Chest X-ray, AP view. Patient: 25 years old, sex M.
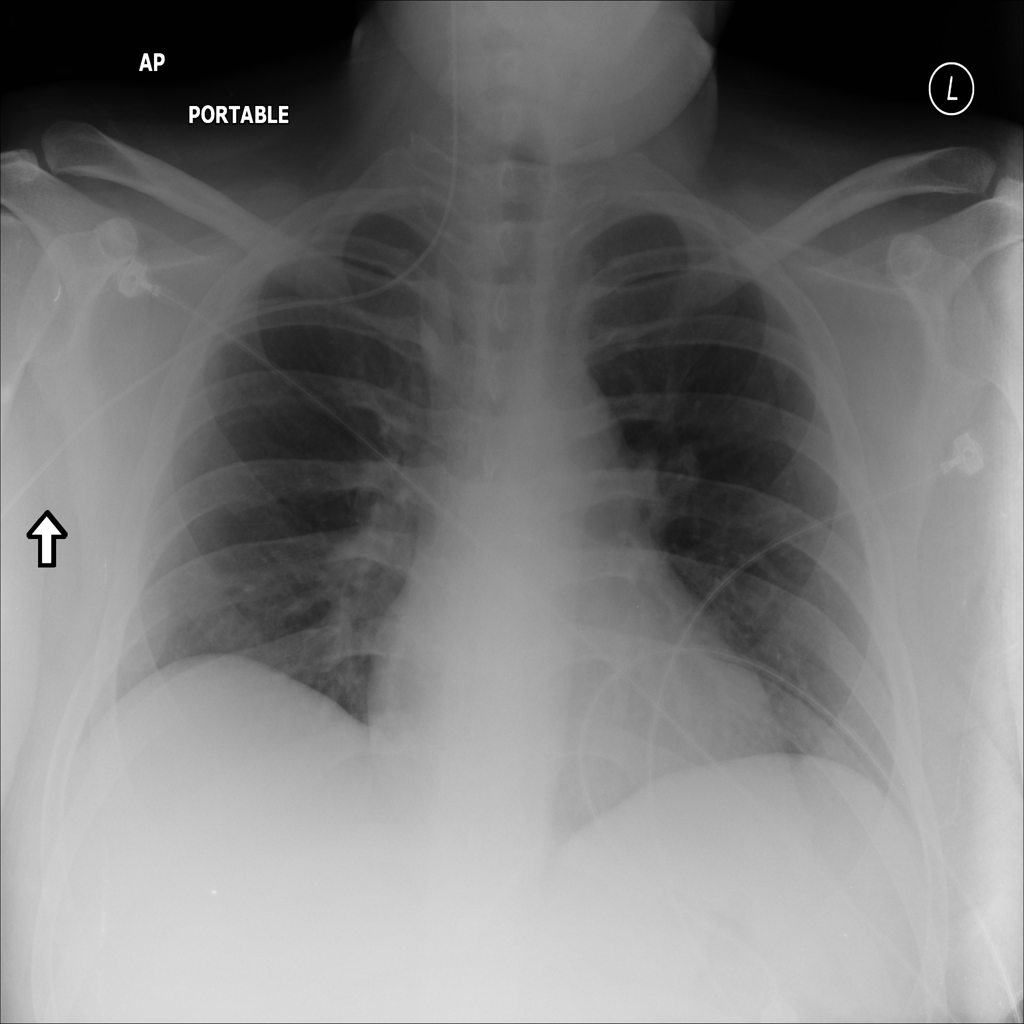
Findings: No Finding